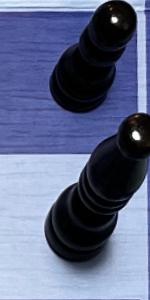
Label: Bishop_Black